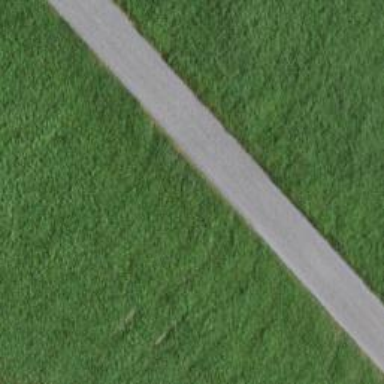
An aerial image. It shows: Well-maintained track road with grade 1 tracktype.